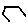
Label: hexagon